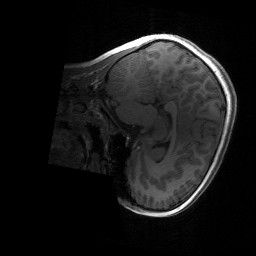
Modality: T1w
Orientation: sagittal
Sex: female
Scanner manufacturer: siemens
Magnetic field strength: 3 T
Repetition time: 1.9 s
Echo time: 0.00243 s